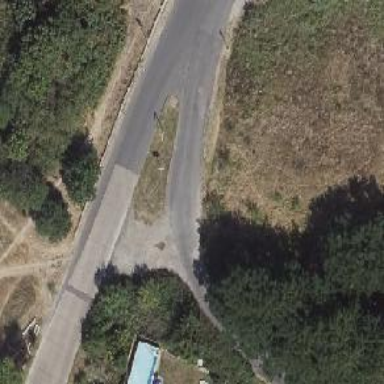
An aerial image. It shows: Service road.